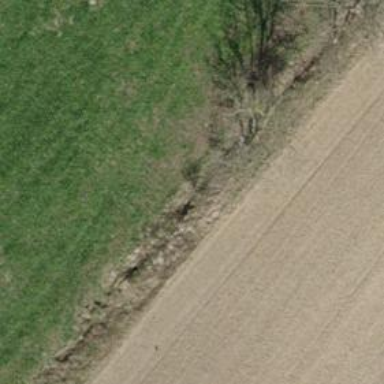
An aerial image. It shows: Hedge acting as barrier.